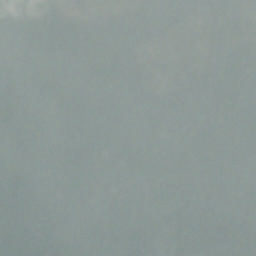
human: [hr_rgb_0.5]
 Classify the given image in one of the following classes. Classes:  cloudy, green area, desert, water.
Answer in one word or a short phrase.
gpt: cloudy